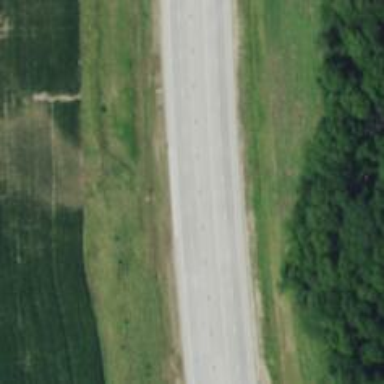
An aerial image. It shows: This image shows trunk highway that functions as expressway.